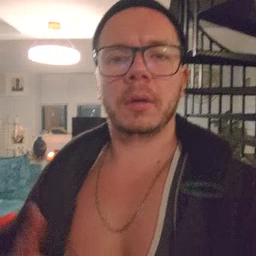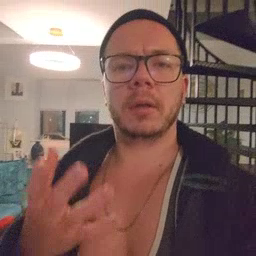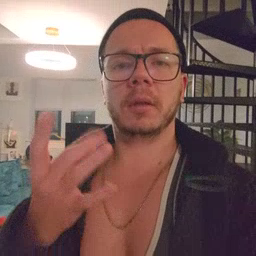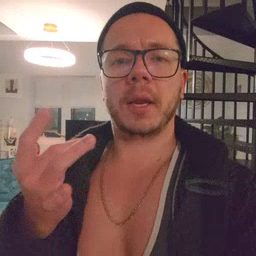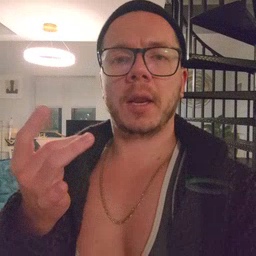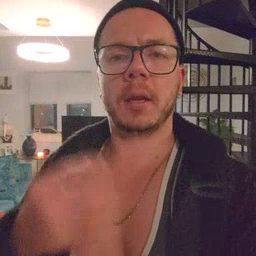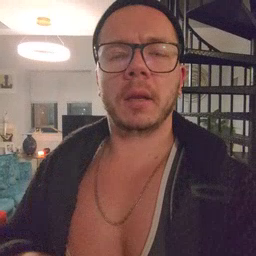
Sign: sticky